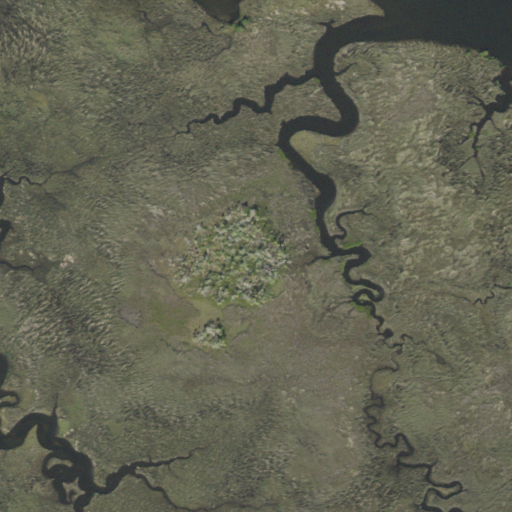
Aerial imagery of island in Florida named Johns Island containing herbaceous wetlands, woody wetlands, and open water